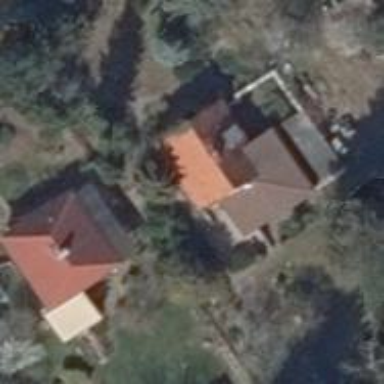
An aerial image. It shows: Detached building.